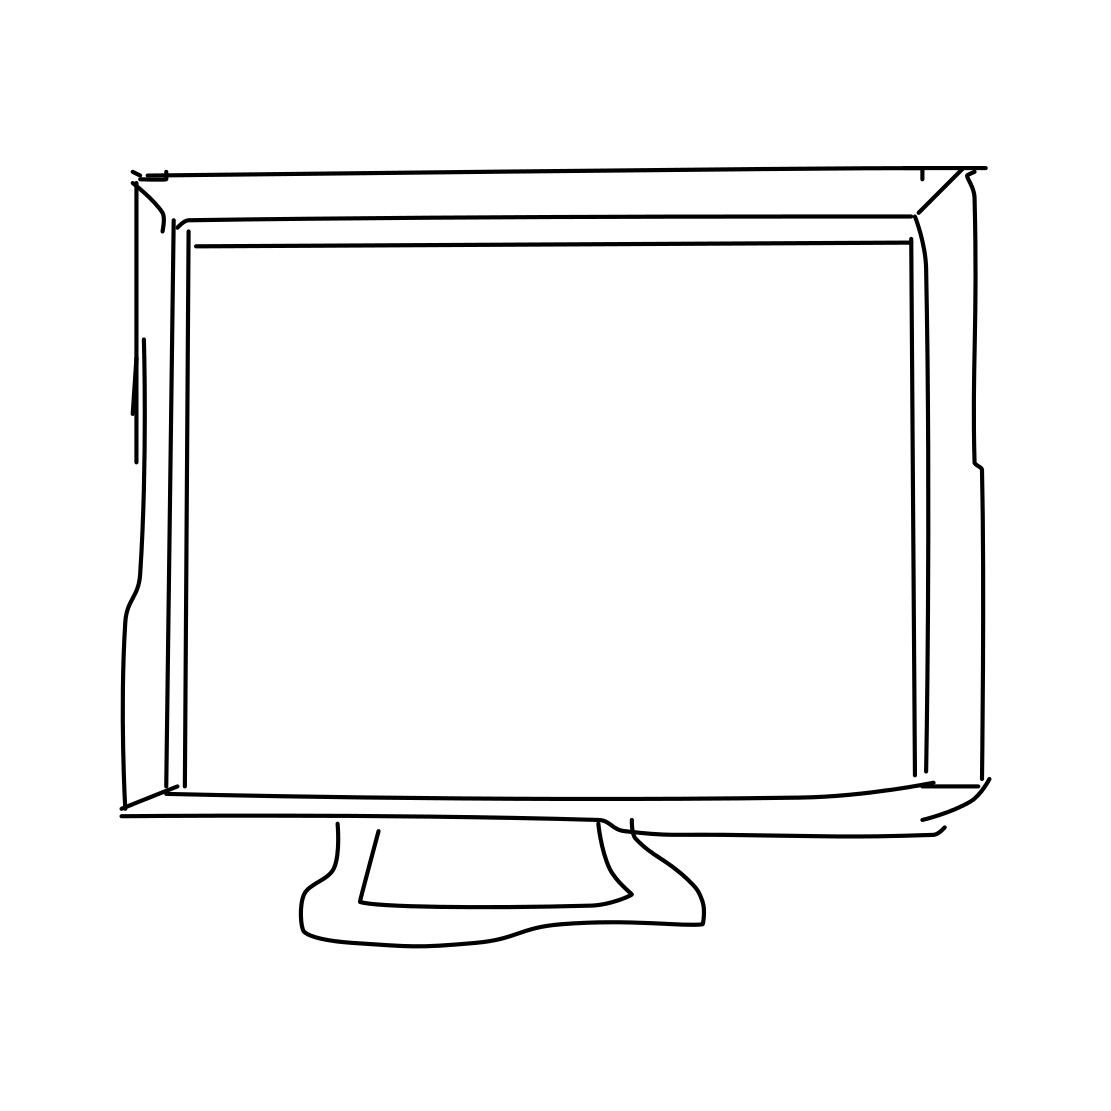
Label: tv